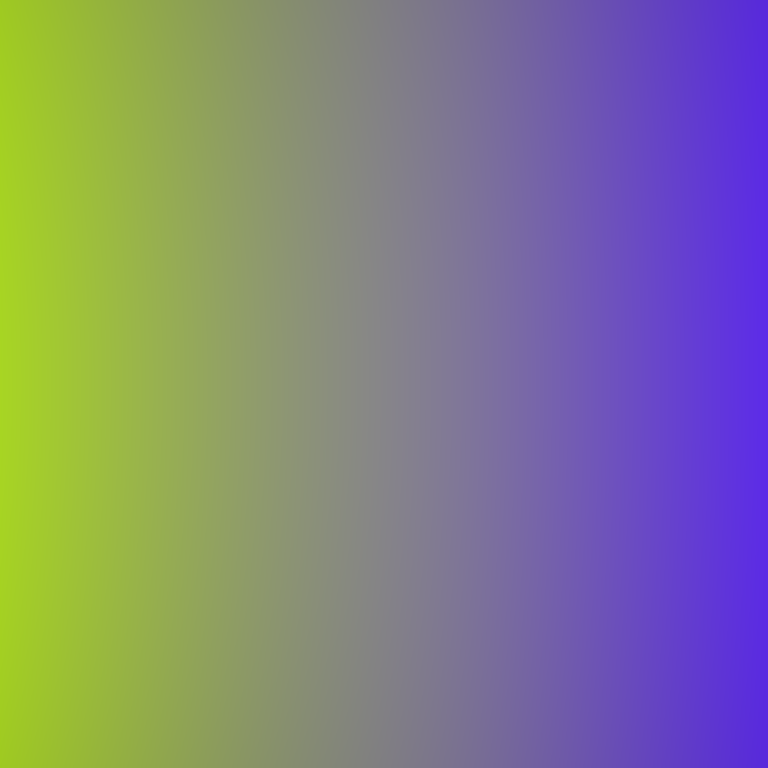
Abstract light effect, smooth gradient from vibrant green to deep purple, calm atmosphere, soft blend, no room, no furniture, no objects.